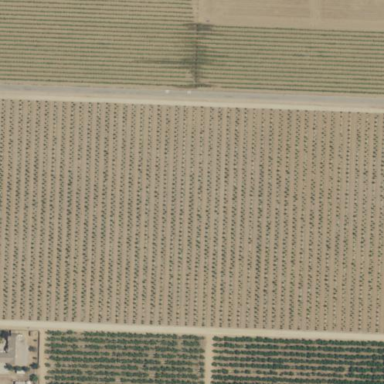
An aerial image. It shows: Orchard with nectarine trees.